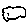
Label: cloud